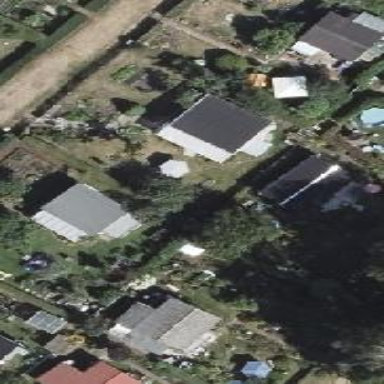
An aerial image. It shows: Plot in the allotments.